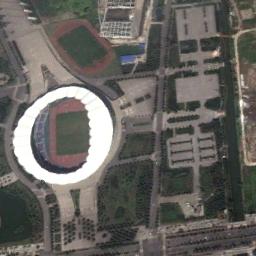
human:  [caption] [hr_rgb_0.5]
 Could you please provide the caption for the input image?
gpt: There are some roads next to the stadium .

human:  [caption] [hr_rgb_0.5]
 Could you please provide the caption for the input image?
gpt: This oval stadium has yellow and blue chairs on both sides .

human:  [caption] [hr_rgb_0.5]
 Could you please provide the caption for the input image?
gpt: The circular stadium is enclosed between the lawn and the road .

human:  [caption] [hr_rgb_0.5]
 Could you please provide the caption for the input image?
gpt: The stadium is on the grass next to some buildings and trees .

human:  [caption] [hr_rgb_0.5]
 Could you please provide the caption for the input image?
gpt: There are some green lawns near the stadium with a white roof .